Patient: sex F, age 35
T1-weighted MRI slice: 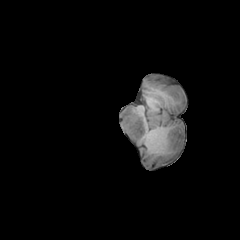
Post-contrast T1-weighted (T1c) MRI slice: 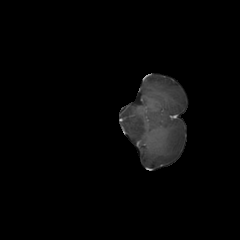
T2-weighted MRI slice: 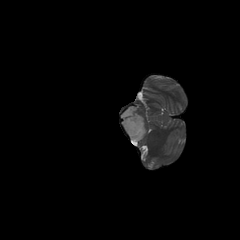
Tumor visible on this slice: yes
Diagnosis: Astrocytoma, IDH-mutant
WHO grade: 3